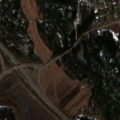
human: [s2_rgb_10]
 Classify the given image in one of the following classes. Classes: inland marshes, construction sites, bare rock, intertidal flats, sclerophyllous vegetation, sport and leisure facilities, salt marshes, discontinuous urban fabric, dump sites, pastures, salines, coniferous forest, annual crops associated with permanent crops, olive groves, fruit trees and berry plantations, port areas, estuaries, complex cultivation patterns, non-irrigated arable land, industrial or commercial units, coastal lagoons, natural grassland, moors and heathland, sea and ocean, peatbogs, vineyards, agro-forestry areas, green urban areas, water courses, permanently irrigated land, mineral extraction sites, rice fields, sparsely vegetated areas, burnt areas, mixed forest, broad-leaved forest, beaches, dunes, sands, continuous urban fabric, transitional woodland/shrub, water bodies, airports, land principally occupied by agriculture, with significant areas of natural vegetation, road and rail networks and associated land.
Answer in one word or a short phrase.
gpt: discontinuous urban fabric, non-irrigated arable land, land principally occupied by agriculture, with significant areas of natural vegetation, mixed forest